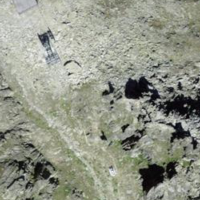
EUNIS habitat code: 48
Species observed at this site:
Prunella collaris
Tichodroma muraria